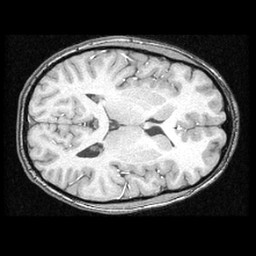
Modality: T1w
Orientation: axial
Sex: female
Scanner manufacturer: ge
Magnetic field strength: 1.5 T
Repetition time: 21 s
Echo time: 0.008 s